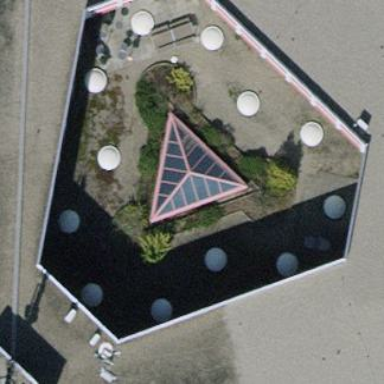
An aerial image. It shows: The roof of the building is pyramidal in shape and made of glass.